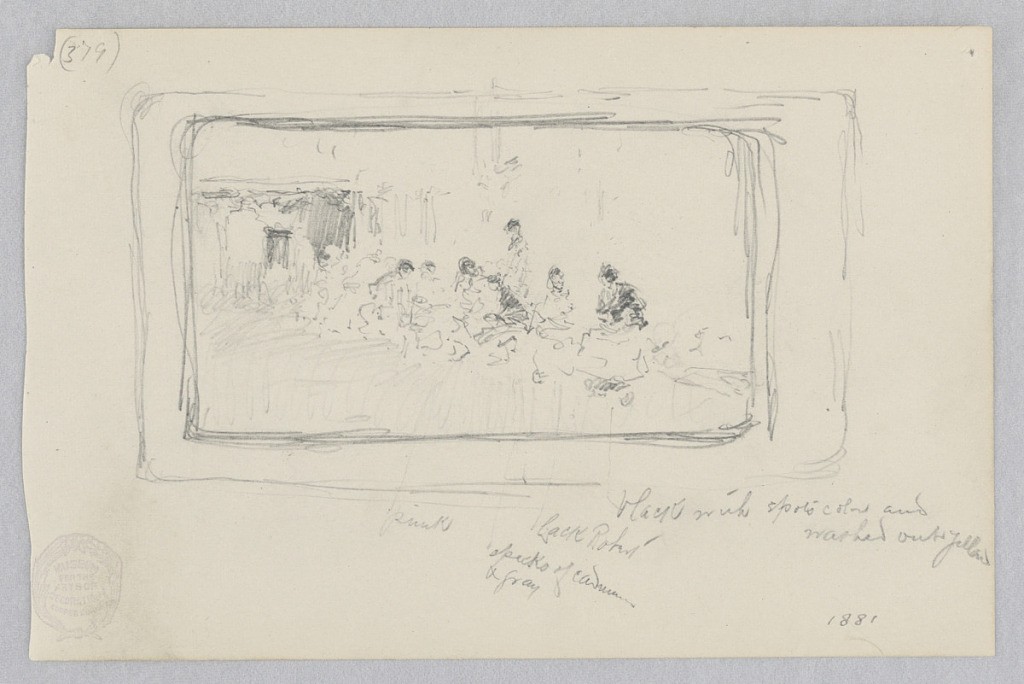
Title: Figures in a Garden
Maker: Robert Frederick Blum, American, 1857–1903
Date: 1881
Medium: Graphite on wove paper
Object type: Drawing
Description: Sketch of a painting or mural depicting figures in a garden. Framing lines.